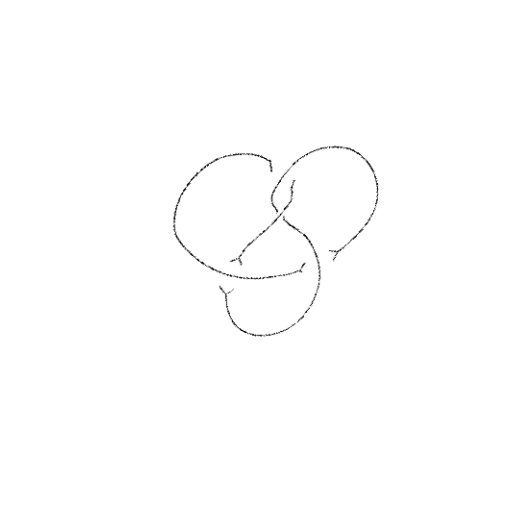
Crossing number: 4